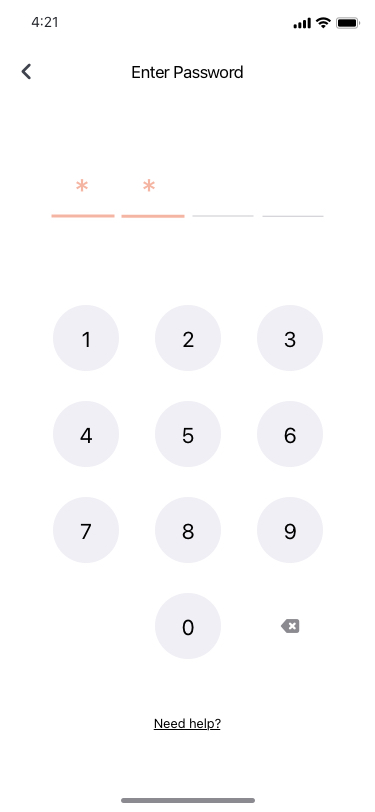
Text in this UI design:
*
*
Need help?